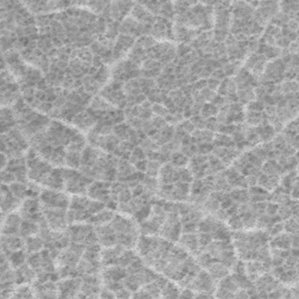
Label: frost